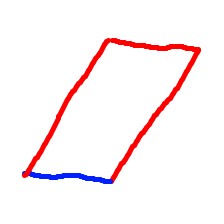
Shape: parallelogram